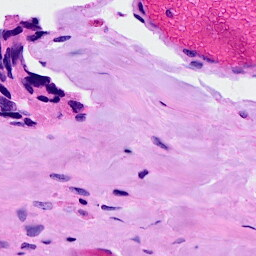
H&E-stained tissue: Breast